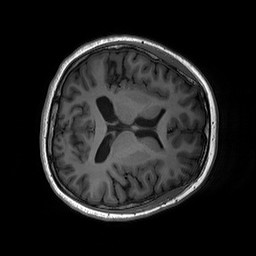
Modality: T1w
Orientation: axial
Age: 21
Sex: female
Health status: healthy
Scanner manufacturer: siemens
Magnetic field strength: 3 T
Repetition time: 2.3 s
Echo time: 0.00236 s